You are looking at the raw vibration waveform of a rotating shaft. Based on the visible evidence, which rotor condition applies: normal, misalignment, unbalance, looseness?
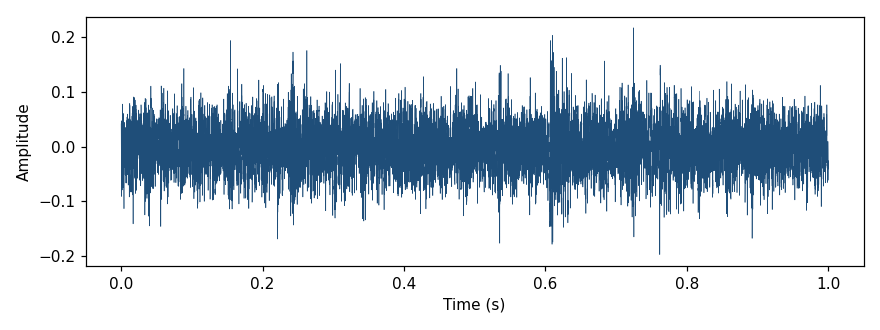
Answer: normal